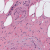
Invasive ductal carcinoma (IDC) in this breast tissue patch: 0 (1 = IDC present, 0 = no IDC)